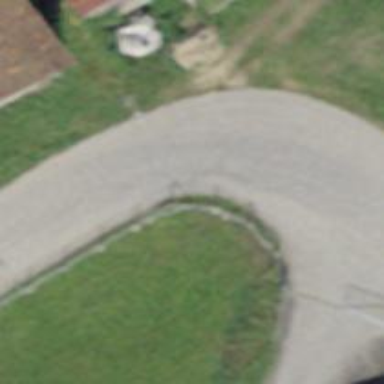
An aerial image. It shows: Residential road with asphalt surface.